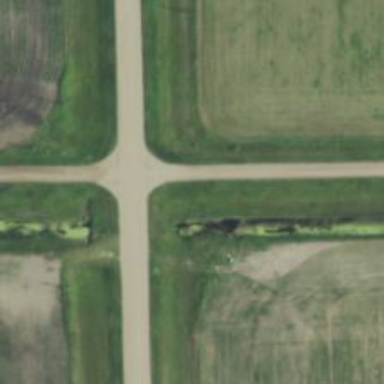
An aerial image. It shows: Unclassified road.